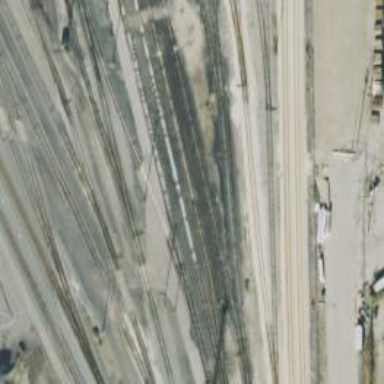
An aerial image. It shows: Railway yard in service.